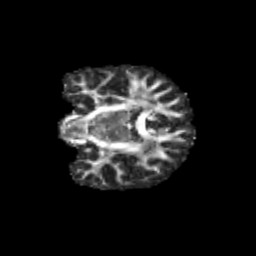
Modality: FA
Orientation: coronal
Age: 11
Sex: male
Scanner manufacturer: siemens
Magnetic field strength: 3 T
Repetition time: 3.8 s
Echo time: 0.07 s